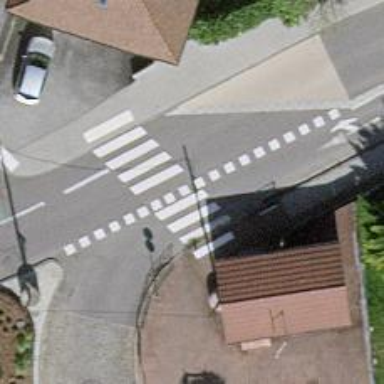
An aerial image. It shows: Uncontrolled zebra crossing on the road.